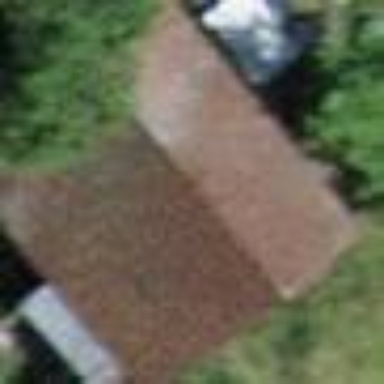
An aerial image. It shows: Rural barn.